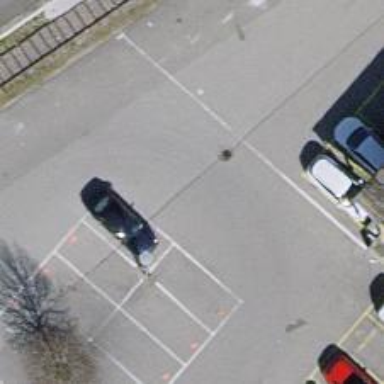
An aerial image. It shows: Parking aisle designated as service road.